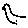
Label: bird